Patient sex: F
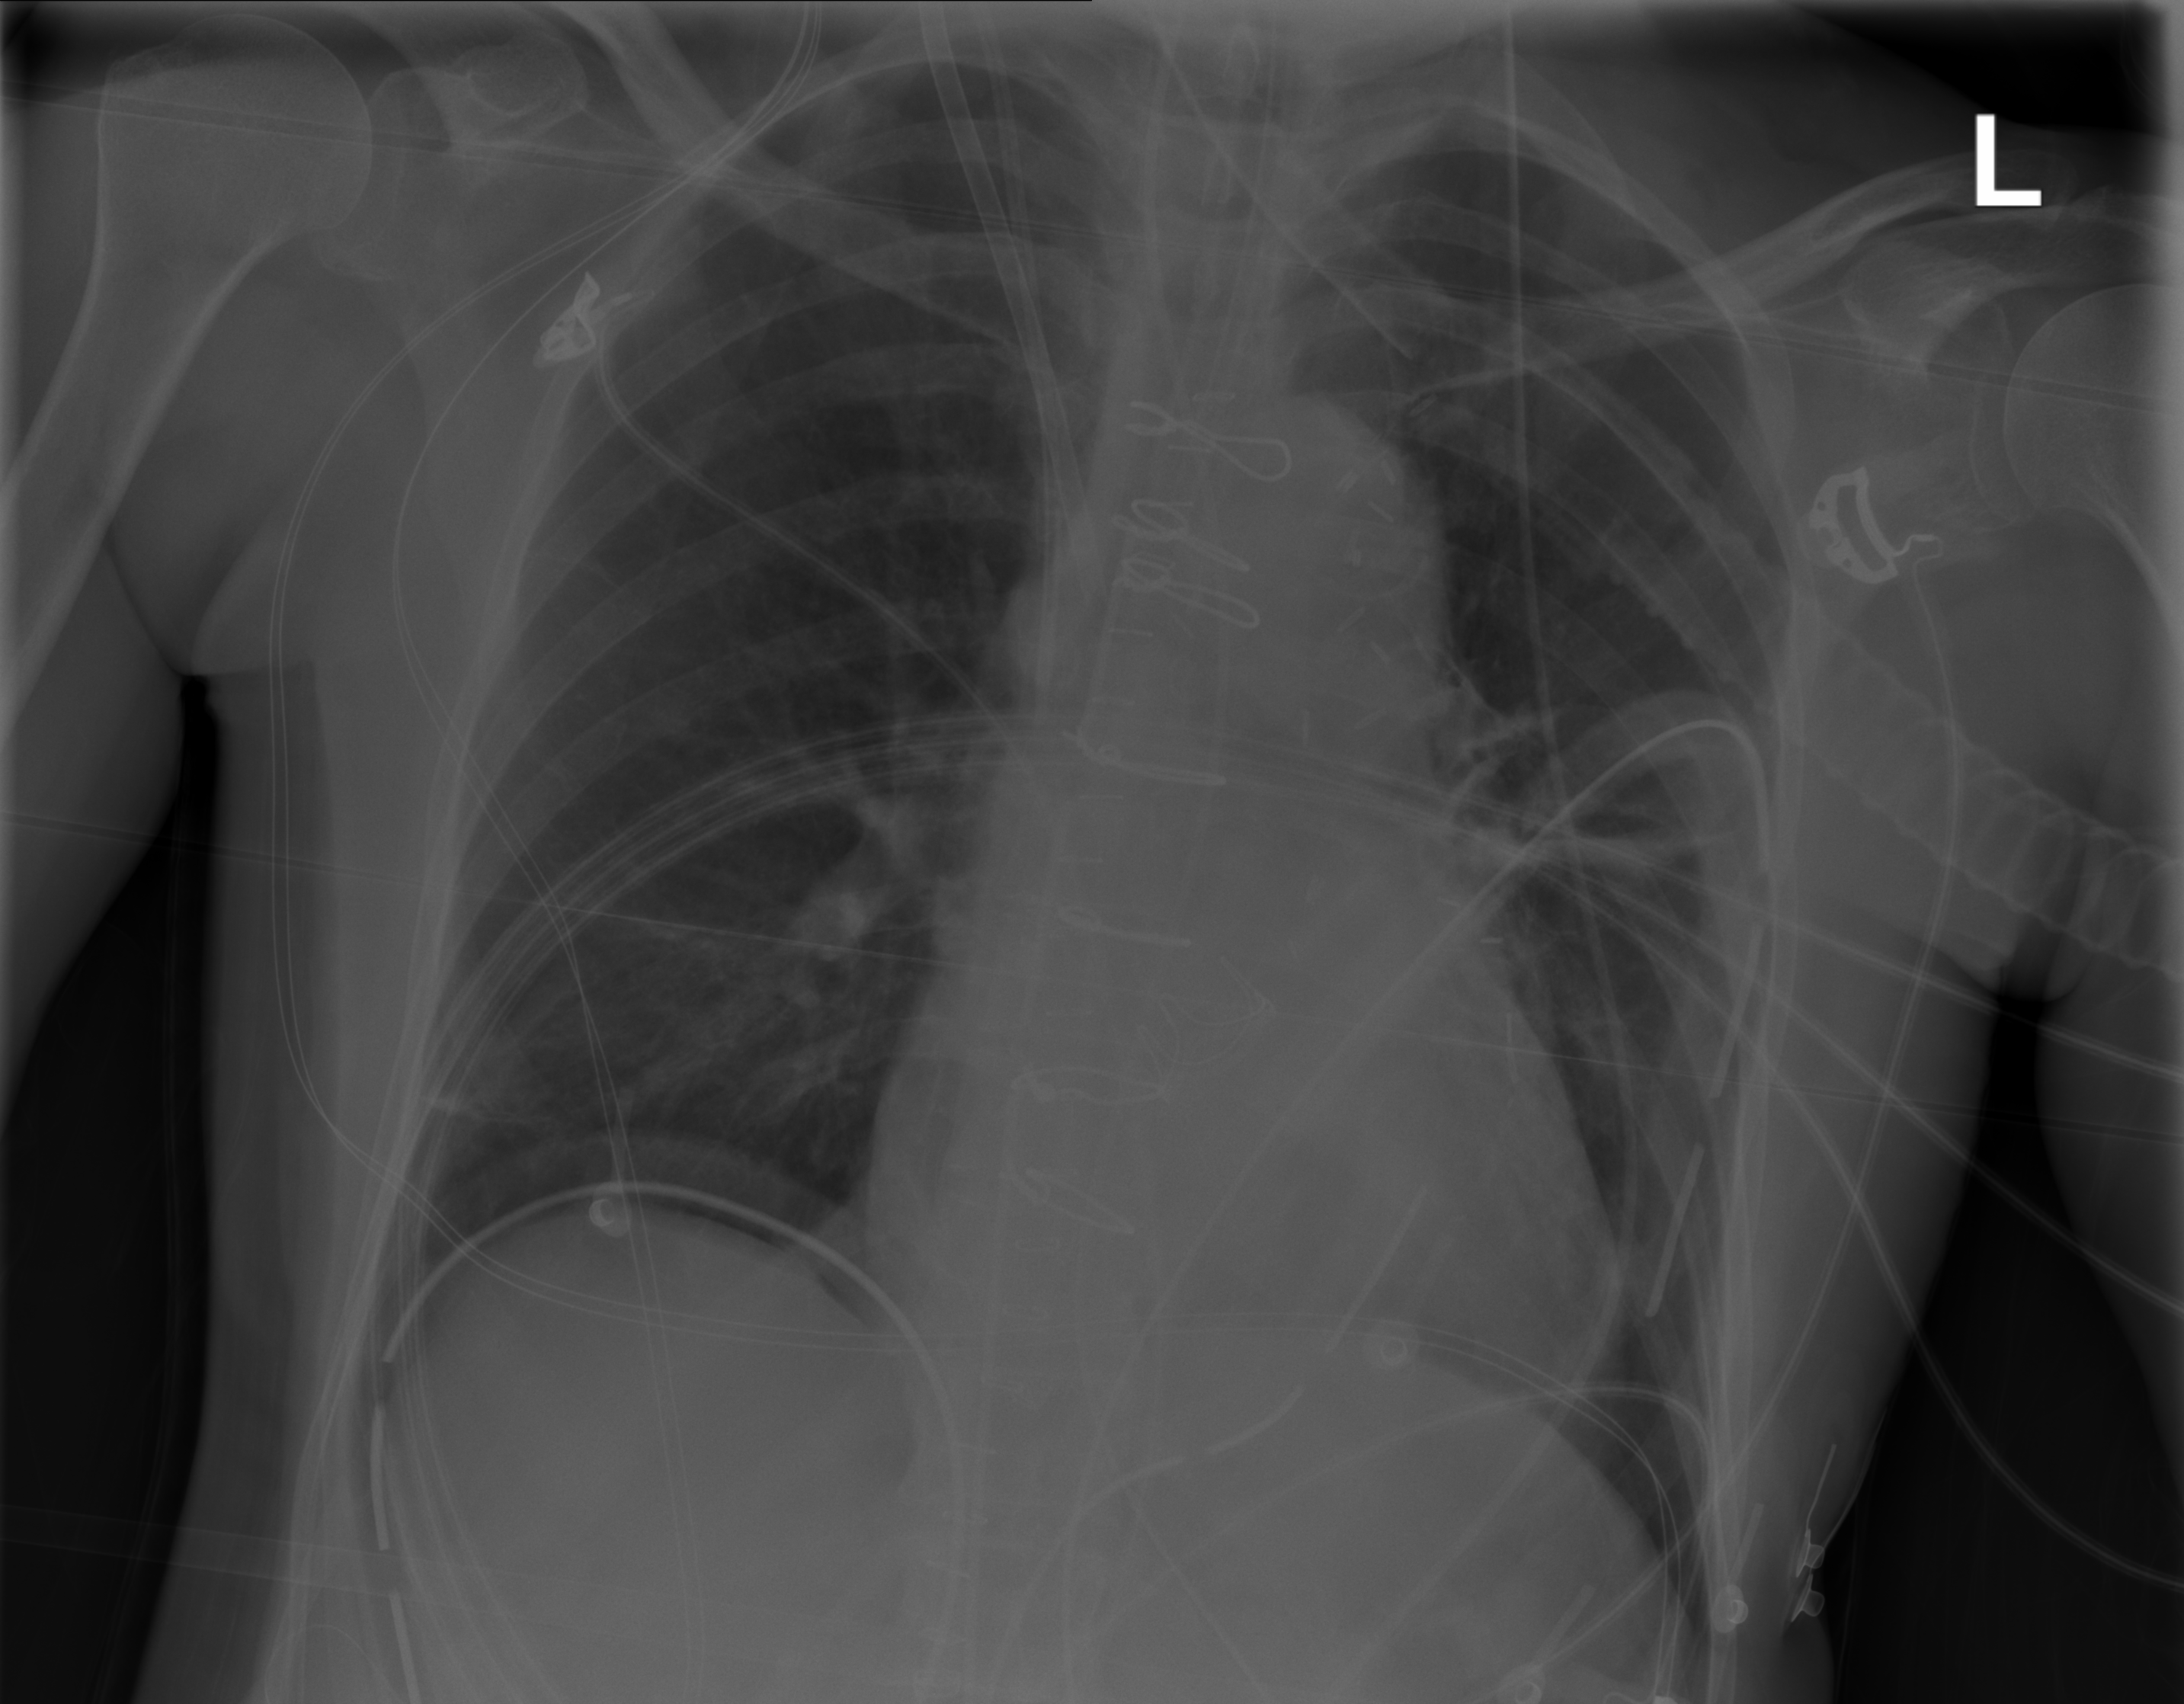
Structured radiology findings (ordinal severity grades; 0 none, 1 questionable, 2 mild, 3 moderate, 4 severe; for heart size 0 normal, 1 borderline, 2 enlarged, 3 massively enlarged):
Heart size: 1
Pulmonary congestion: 0
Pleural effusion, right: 0
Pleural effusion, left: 0
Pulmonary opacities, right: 0
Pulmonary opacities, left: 0
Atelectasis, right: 1
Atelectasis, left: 1